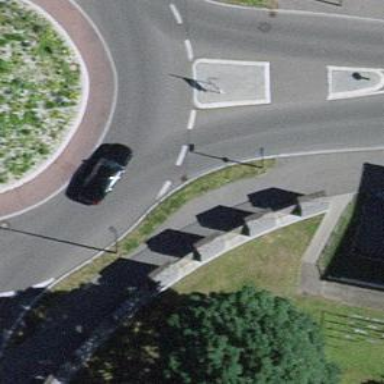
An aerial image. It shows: Secondary road with asphalt surface.